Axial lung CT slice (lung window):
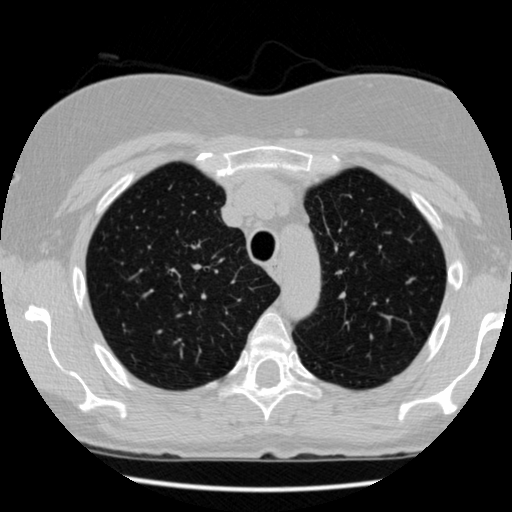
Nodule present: no